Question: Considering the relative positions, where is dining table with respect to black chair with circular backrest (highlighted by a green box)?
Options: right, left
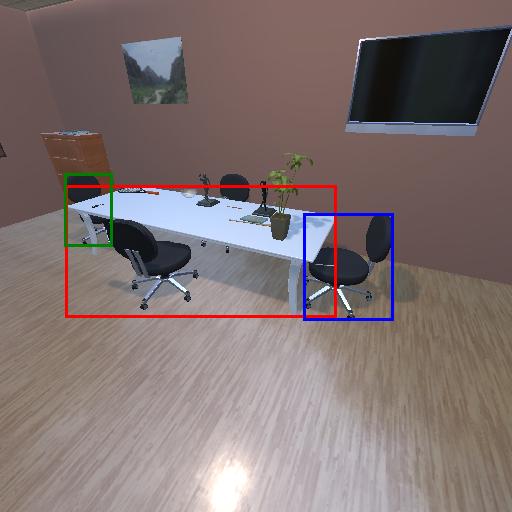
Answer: right